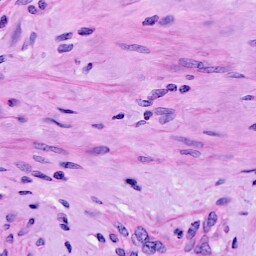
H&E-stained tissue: Cervix